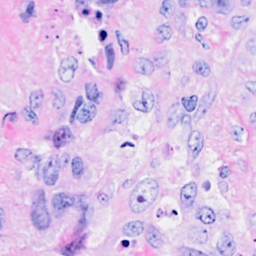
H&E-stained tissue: Breast